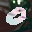
Label: 0